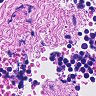
Metastatic tissue present: no